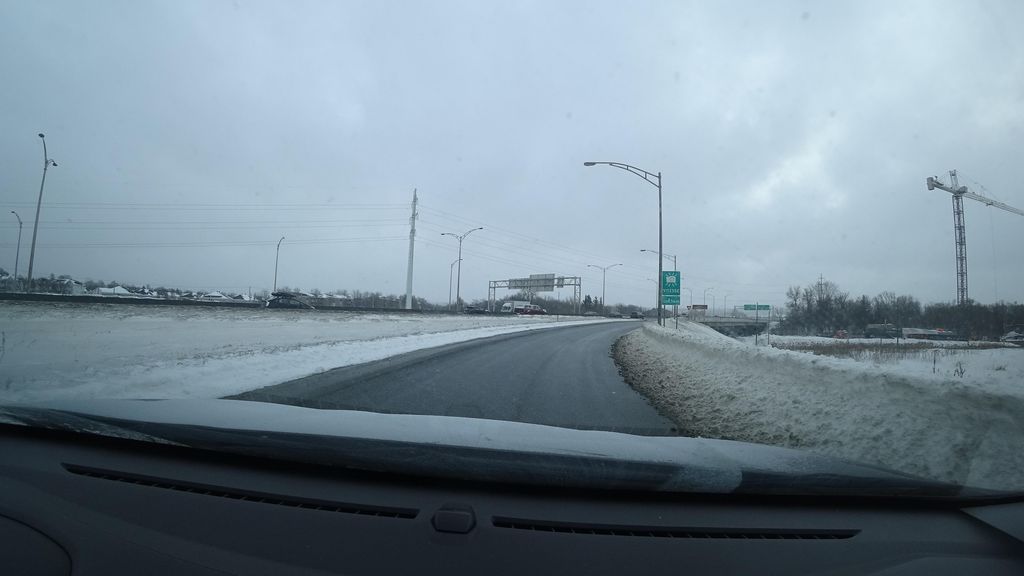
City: quebec_city